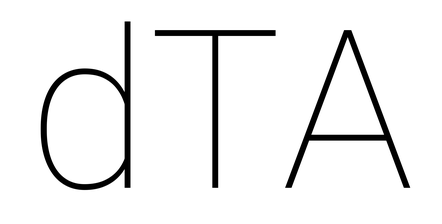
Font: Roboto_Thin